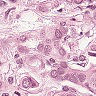
Metastatic tissue present: yes